Question: I would like the popout to go to the left instead of the right if possible, as it's sometimes hidden by other UI elements.
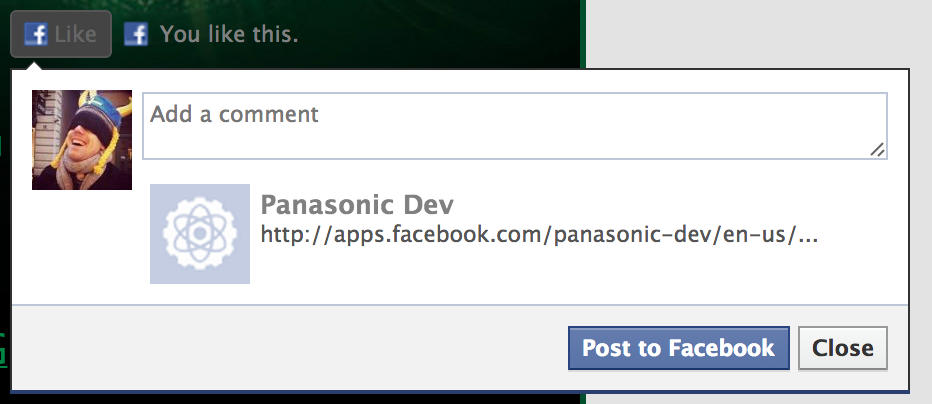
Answer: No. Since it's a social plugin, the only styling you can change is what you see on the <URL>.